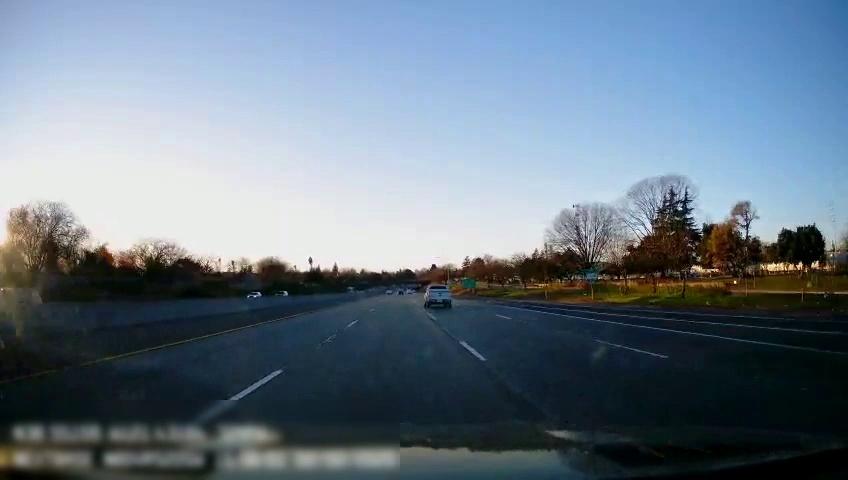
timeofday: Day
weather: Sunny
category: Drivable Space
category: Vehicles | Truck
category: Vehicles | Car
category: Vehicles | SUV
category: Lanes | Alternate Lane
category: Lanes | Current Lane
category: Lanes | Current Lane
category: Lanes | Alternate Lane
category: Lanes | Alternate Lane
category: Lanes | Alternate Lane
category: Lanes | Alternate Lane
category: Traffic | Signs